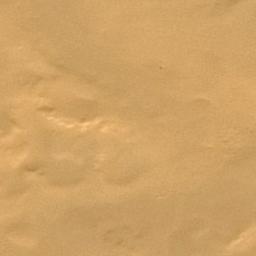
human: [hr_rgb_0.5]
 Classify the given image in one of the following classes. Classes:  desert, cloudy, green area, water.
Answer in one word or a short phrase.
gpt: desert